Question: I want to group annotations in mapkitview with images
Can any one guide me to get the solution

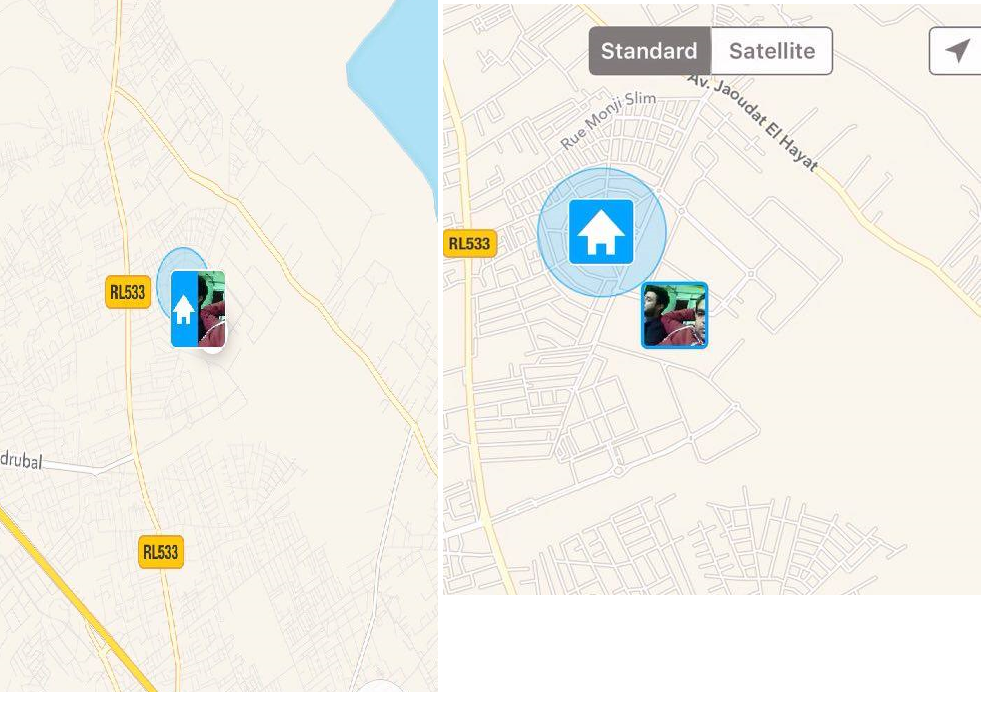
Answer: You can use clustering libraries, such as this one:
<URL>